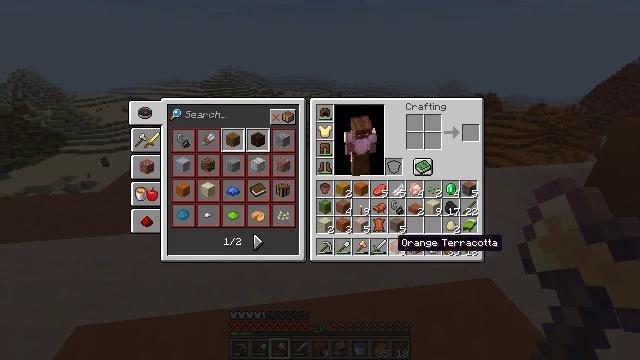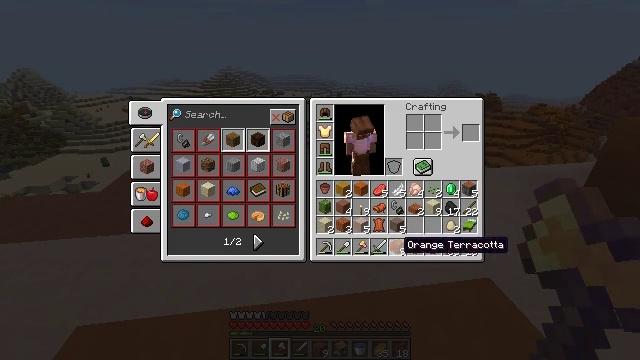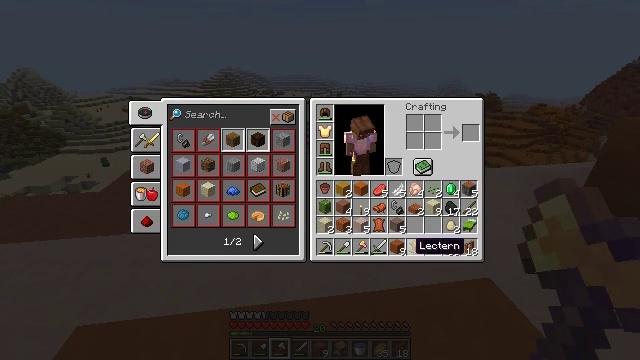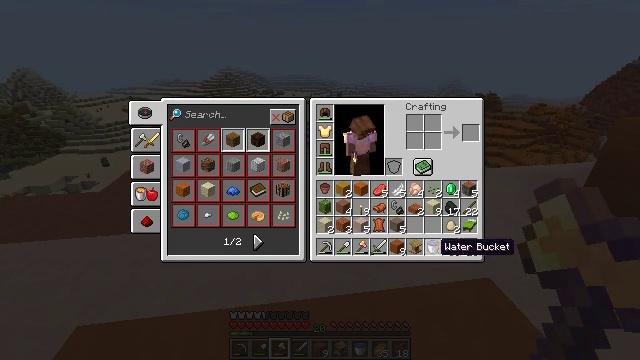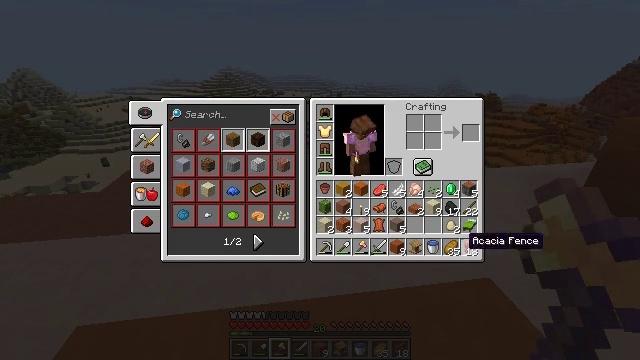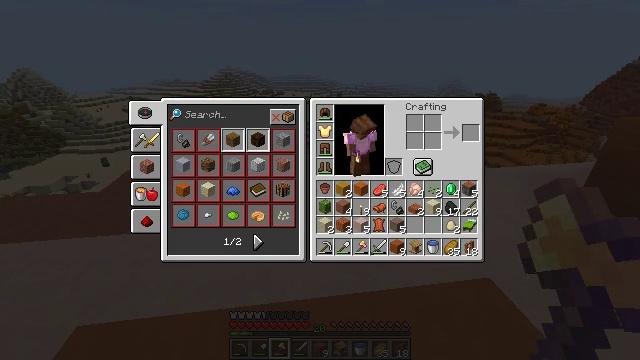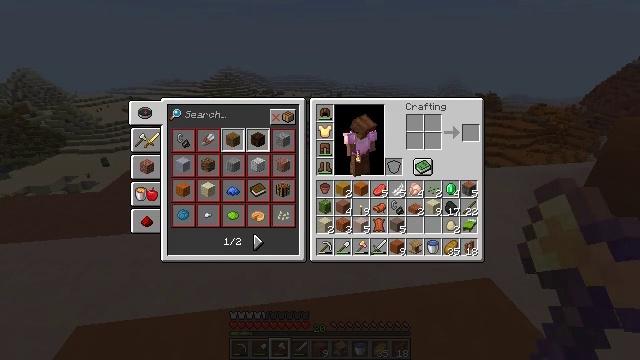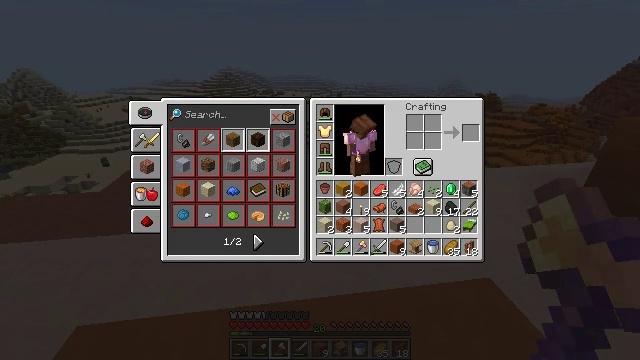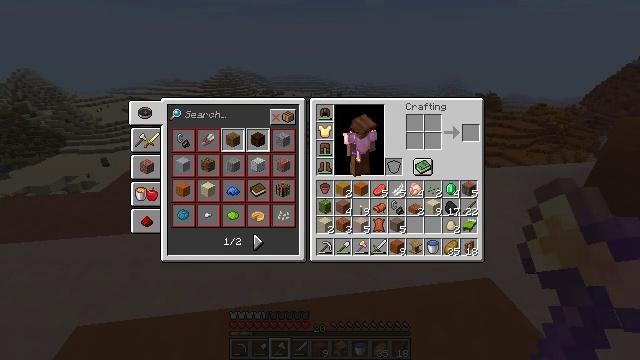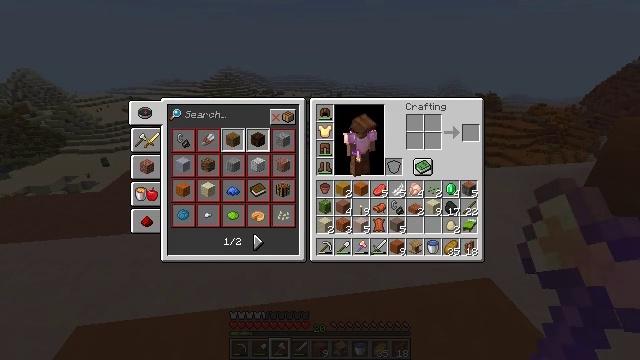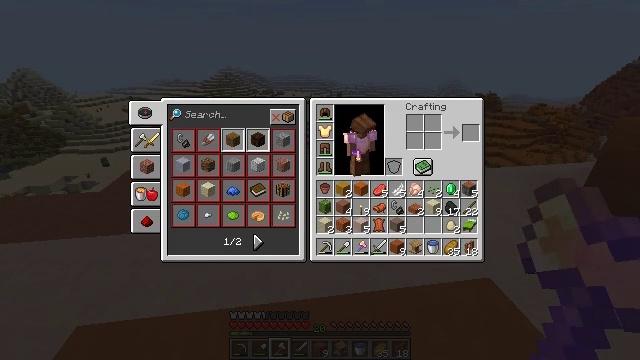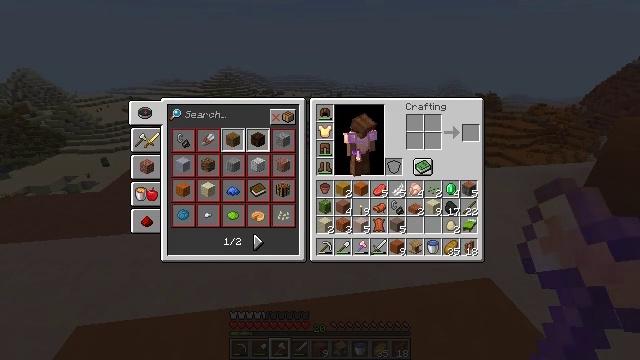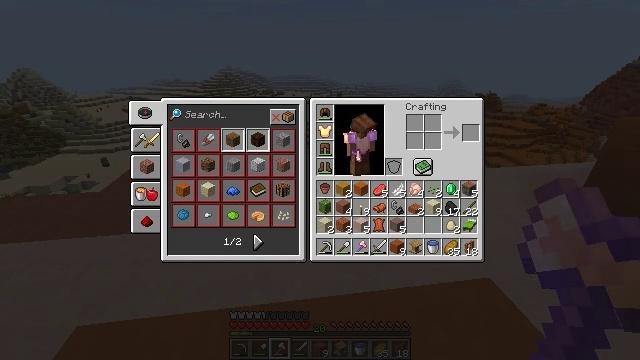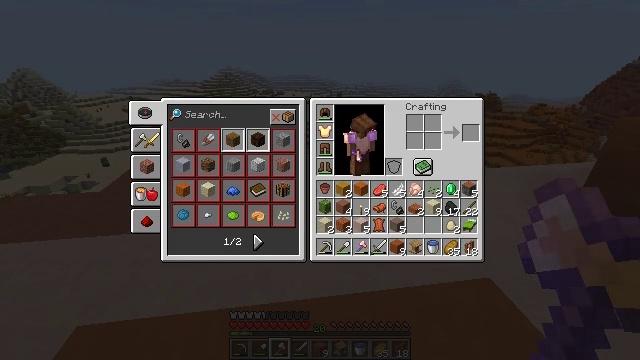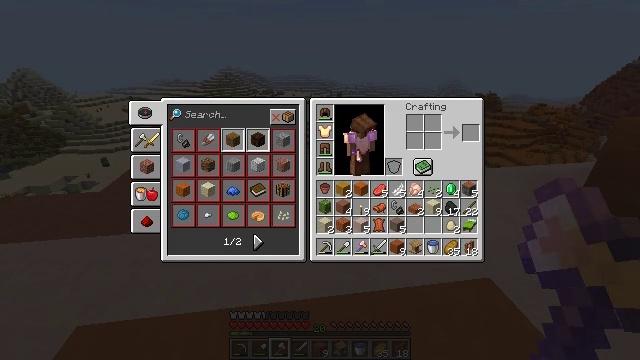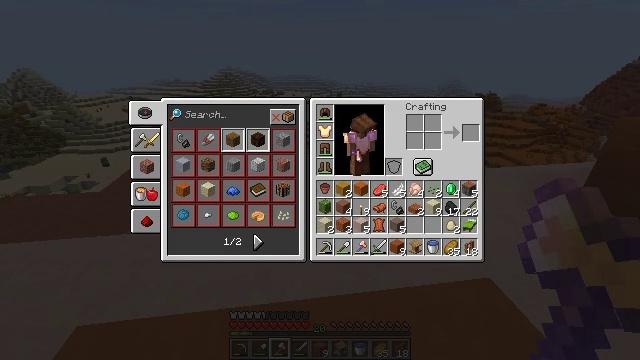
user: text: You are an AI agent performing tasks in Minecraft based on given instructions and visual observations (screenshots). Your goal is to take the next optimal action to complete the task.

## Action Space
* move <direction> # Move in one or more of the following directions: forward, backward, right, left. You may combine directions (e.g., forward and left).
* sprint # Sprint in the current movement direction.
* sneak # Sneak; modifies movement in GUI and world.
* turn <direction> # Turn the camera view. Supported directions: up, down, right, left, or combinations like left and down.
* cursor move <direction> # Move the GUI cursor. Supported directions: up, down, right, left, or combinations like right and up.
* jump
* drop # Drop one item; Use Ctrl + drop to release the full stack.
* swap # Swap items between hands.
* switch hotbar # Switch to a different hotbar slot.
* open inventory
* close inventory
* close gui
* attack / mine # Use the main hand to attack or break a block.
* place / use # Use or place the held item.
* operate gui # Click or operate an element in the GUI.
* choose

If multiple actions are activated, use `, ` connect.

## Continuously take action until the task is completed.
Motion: motion action
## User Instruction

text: Mine smooth sandstone using a pickaxe.
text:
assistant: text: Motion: no_op
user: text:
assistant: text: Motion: cursor move right
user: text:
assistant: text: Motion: cursor move right
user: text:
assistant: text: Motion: cursor move right
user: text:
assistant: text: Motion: cursor move right and up
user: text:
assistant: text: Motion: no_op
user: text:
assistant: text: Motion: no_op
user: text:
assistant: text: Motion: no_op
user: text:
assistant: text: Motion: no_op
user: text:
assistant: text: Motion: no_op
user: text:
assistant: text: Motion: no_op
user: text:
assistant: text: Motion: no_op
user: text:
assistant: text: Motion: no_op
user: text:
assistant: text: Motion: no_op
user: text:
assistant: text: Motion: no_op
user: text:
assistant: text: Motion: no_op
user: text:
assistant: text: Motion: no_op
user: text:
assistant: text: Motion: no_op
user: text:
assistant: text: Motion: no_op
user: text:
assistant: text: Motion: no_op
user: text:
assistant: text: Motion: no_op
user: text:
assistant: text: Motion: no_op
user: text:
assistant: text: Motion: no_op
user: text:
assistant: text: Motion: no_op
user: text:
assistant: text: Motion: no_op
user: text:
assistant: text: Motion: no_op
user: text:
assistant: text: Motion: no_op
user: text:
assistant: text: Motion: no_op
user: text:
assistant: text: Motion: no_op
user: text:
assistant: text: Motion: cursor move left